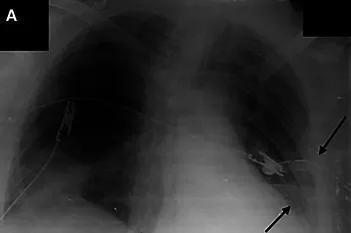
(A) Portable x-ray demonstrating two chest tubes inserted at the left side (arrows).
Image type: radiology (x_ray)